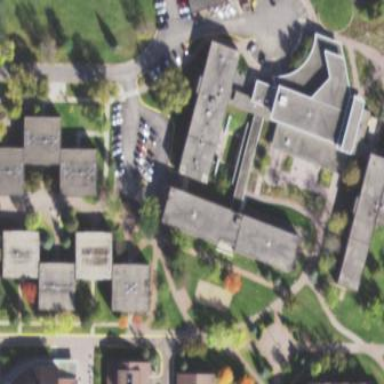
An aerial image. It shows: College building.